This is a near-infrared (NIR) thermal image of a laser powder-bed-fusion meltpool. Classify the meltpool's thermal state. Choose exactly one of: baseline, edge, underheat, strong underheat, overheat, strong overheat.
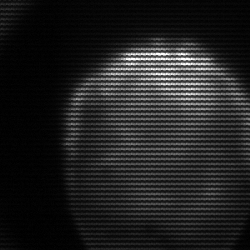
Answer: edge